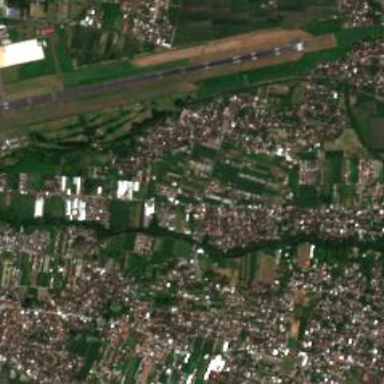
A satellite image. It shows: International aerodrome.